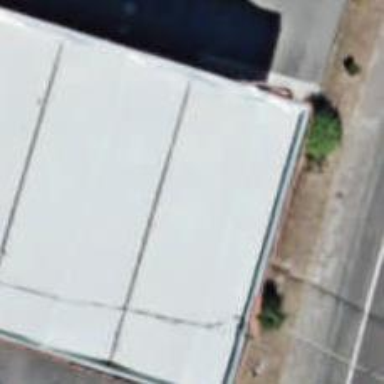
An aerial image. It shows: Fuel station.